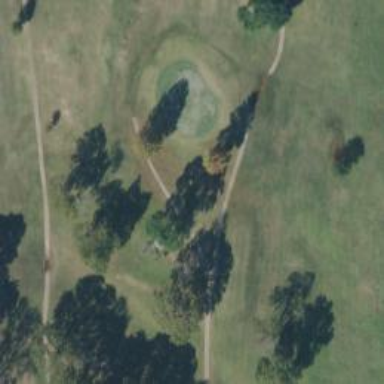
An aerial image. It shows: Service road used as golf cart path.